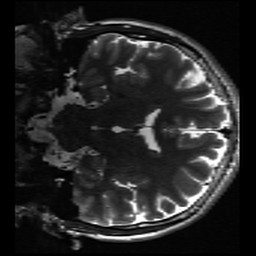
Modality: inplaneT2
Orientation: coronal